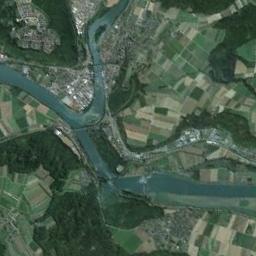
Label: river